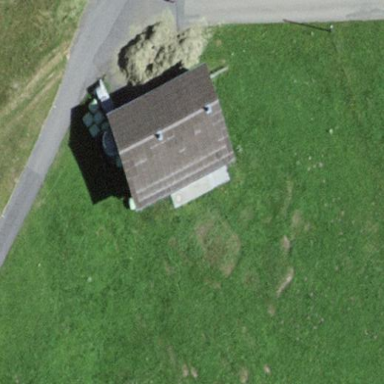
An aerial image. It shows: Rural barn.